Question: Alright here's the situation. I want to add a hyperlink to a column in BIRT, but I also want to put a row at the end of the hyperlink.
To do that, normally I would just go like this.
'http://example.com/myfolders/myfiles/ + row["uuid"]'
in this screen.

But, I want it so that if a certain row is null, there is no hyperlink attached to the row.
The Javascript would go like this.
'''
if(row["uuid"]==null){
row["check_no"]
} else { <a href="http://example.com/myfolders/myfiles/<VALUE-OF>row["uuid"]</VALUE-OF>"><VALUE-OF>row["check_no"]</VALUE-OF></a>
'''
This doesn't work because it has HTML in it. So when I try converting the whole thing to HTML, it goes like this.
'''
<script type="text/javascript">
if(row["uuid"]===null){
</script>
<VALUE-OF>row["check_no"]</VALUE-OF>
<script type="text/javascript"> } else {
</script> '<a href="http://example.com/myfolders/myfiles/<VALUE-OF>row["uuid"]</VALUE-OF>"> <VALUE-OF>row["check_no"]</VALUE-OF></a>'
<script type="text/javascript"> } </script>
'''
This doesn't work. Is there another way to go about doing this?
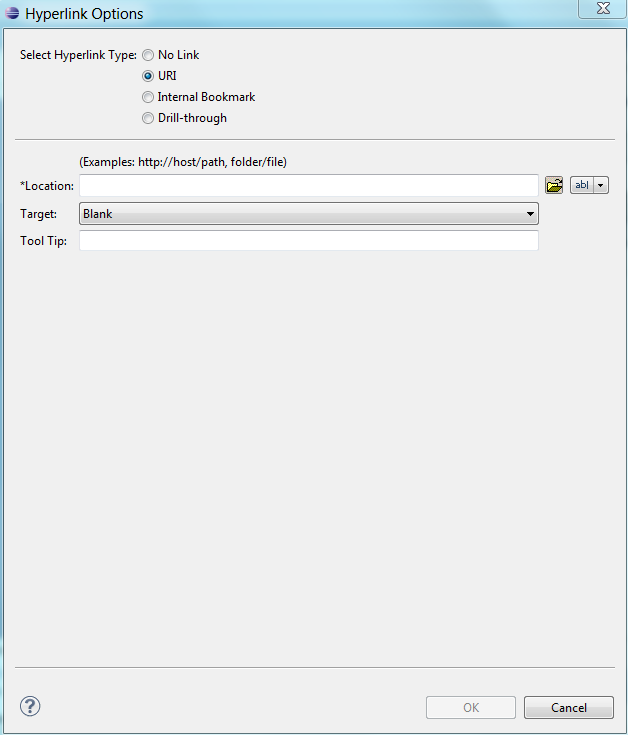
Answer: This javascript fragment does not work because it is mixing client-side and server-side expressions. Did you try to achieve the same just by testing null values in a dynamic URI expression such below:
'''
if (row["uuid"]!=null){ "http://example.com/myfolders/myfiles/" + row["uuid"] }
'''
When uuid is null, this expression won't return any value and consequently hyperlinks are not created.

Let me know if it helps.